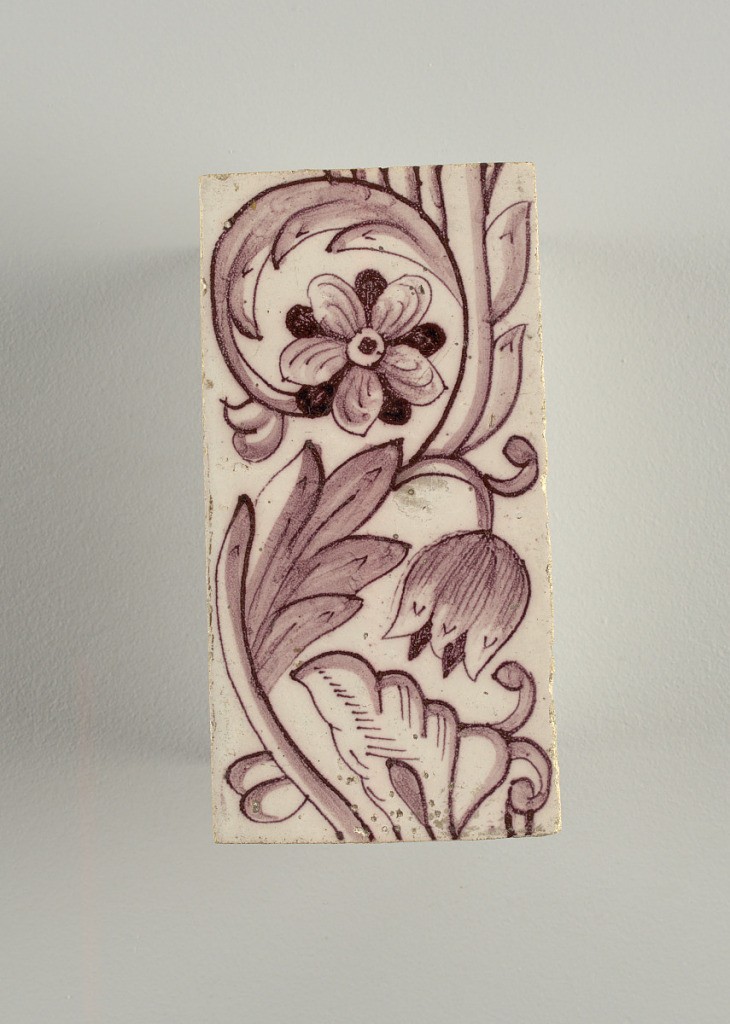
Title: Tile
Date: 18th century
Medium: Tin-enamelled earthenware
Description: Vertical rectangles. Each tile with identical pattern of two flowers and leaves on continuous scrolling stem. One flower faces the observer and the other is in profile. Manganese violet on white ground.